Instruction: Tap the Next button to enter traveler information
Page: cart
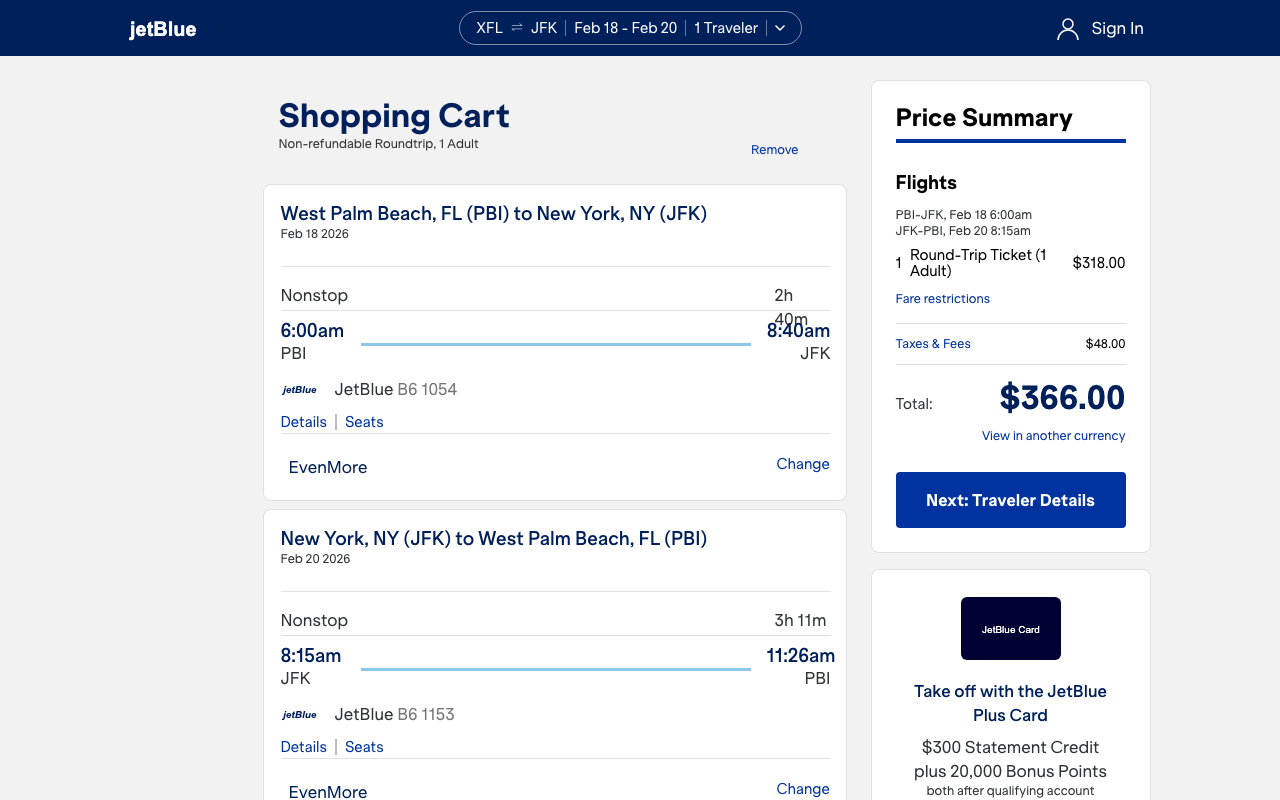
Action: click